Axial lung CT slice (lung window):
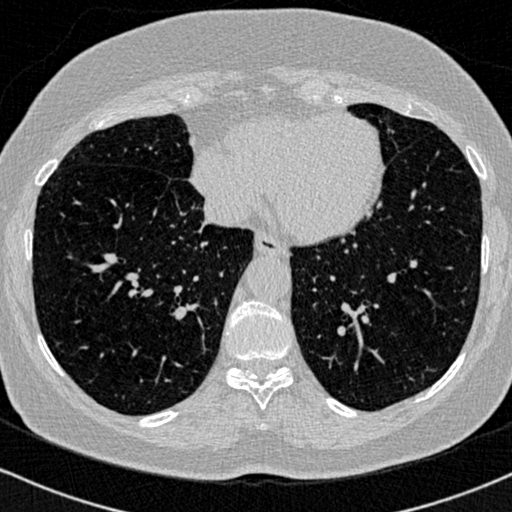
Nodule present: no